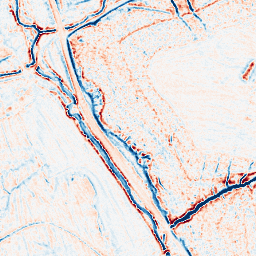
Category: edge_preserving
Decomposition family: bilateral
Decomposition parameters: d: 9
sigma_color: 100
sigma_space: 50
Upsampling method: sinc_hamming
Upsampling parameters: scale: 8
kernel_size: 16
Upsampling scale: 8